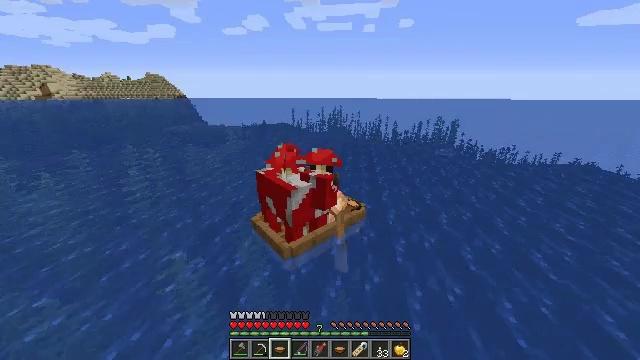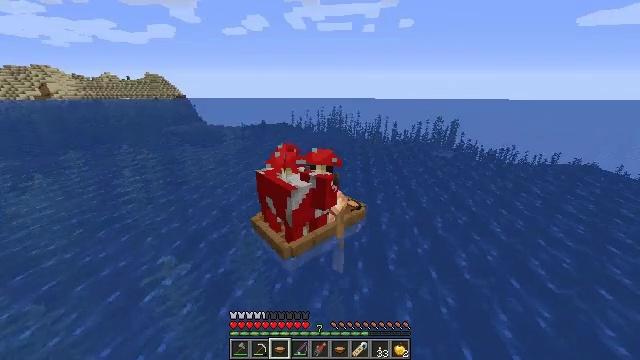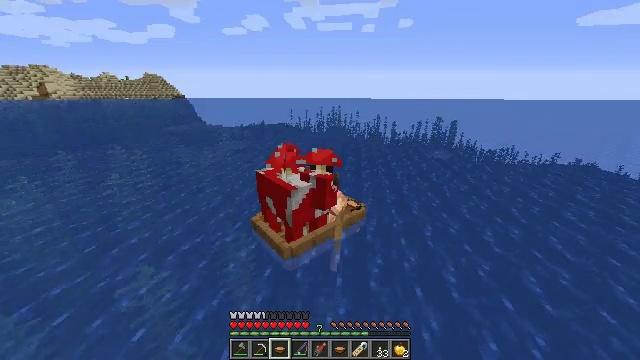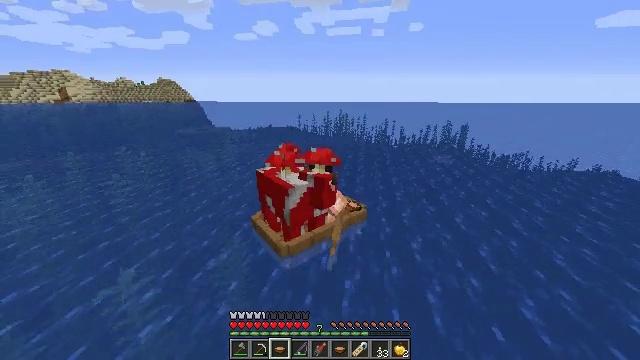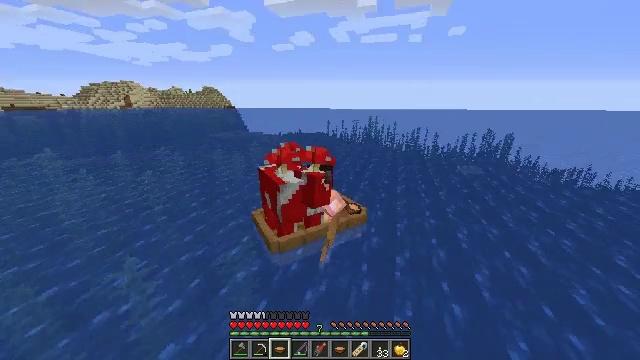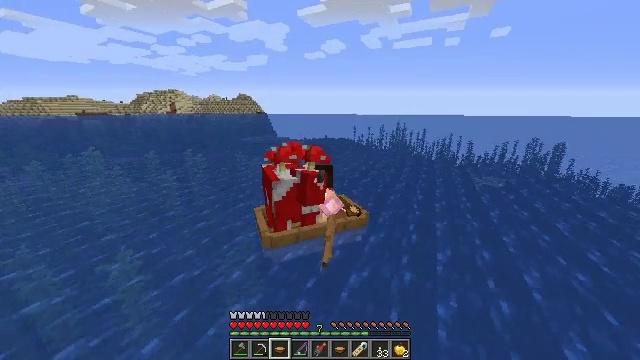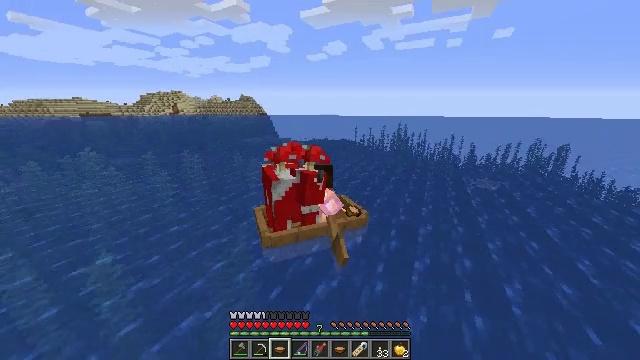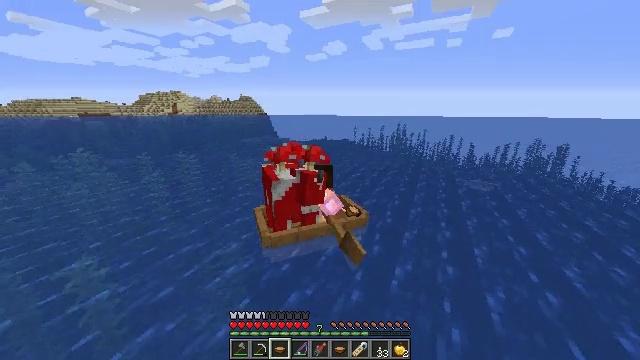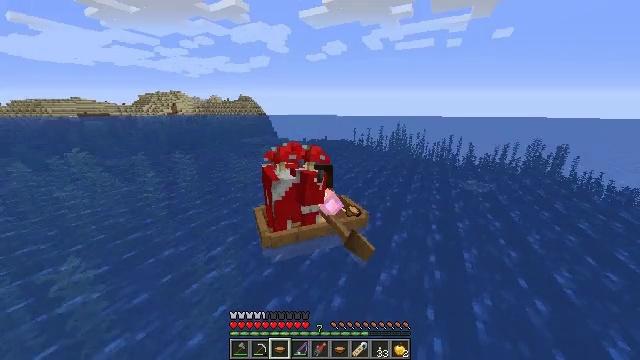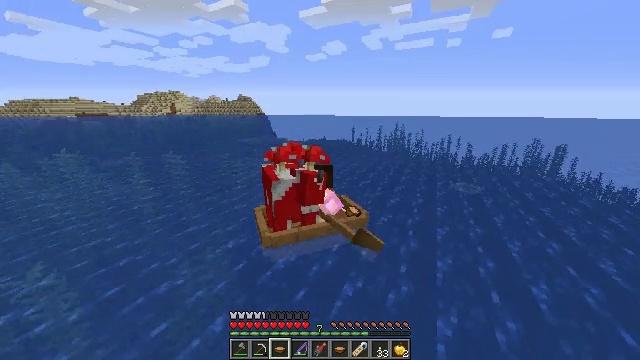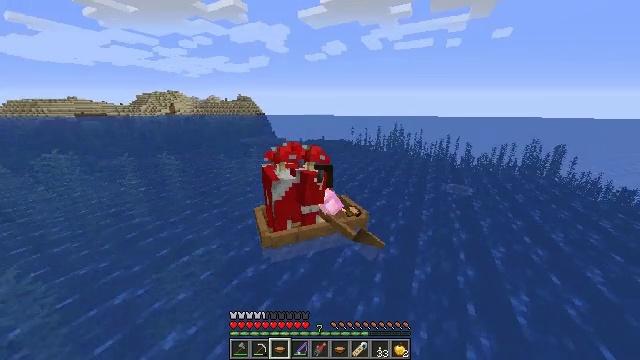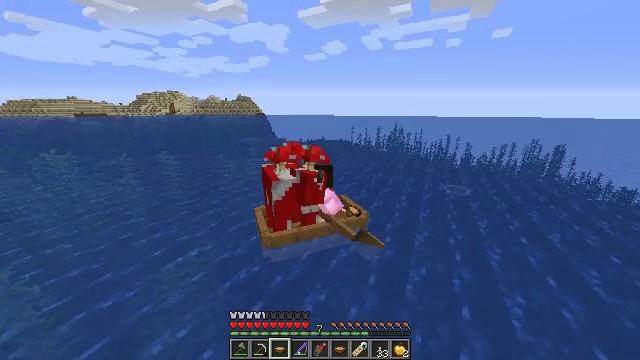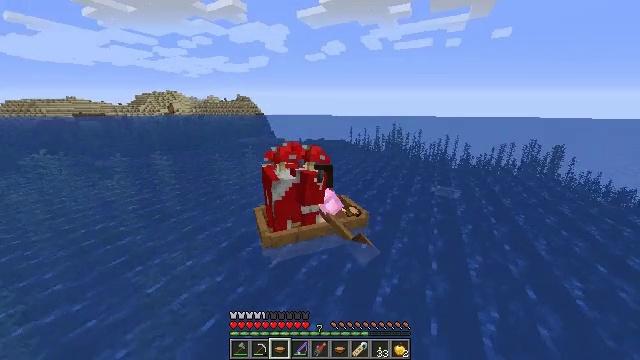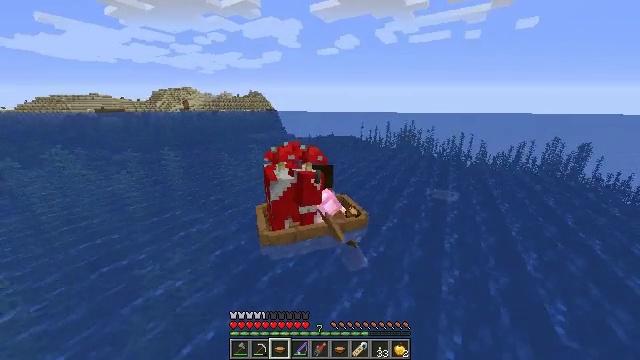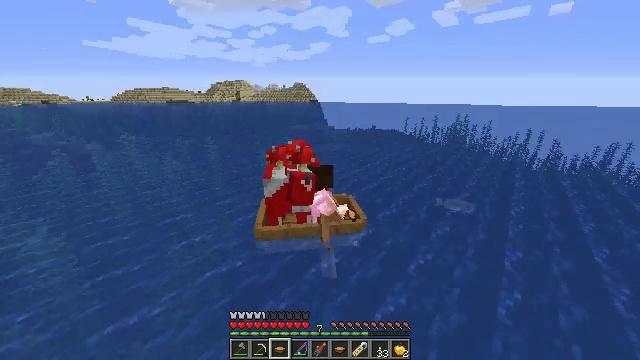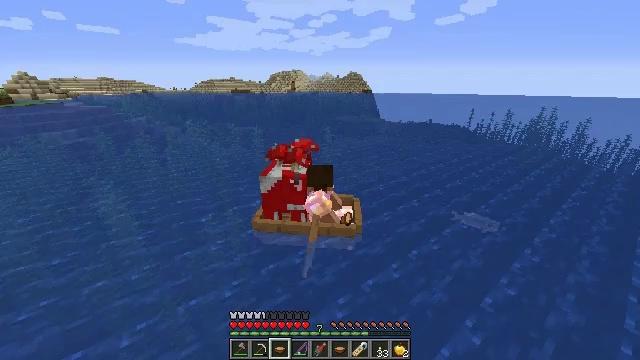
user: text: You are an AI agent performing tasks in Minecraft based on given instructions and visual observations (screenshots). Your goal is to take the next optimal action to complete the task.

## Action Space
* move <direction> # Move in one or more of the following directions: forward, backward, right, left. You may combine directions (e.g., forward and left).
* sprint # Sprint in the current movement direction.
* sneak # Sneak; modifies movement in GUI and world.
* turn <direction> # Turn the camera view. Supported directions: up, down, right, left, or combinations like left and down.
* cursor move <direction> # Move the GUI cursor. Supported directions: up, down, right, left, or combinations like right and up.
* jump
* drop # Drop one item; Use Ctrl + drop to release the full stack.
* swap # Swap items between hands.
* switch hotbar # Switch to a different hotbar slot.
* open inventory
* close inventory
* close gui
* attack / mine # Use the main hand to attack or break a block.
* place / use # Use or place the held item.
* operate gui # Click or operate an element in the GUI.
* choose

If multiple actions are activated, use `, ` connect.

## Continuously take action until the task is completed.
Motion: motion action
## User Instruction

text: Remove a name tag from the inventory.
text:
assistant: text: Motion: move forward
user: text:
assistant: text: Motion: move forward
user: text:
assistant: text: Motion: move forward, turn left
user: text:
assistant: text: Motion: move forward, turn left and up
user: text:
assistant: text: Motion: move forward, turn left and up
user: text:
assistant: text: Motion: move forward
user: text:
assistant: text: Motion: move forward
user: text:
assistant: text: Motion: move forward
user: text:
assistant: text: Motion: move forward
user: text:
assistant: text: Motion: move forward
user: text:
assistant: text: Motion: move forward
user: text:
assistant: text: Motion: move forward
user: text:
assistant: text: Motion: move forward, turn left and down
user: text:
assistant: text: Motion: move forward, turn left and down
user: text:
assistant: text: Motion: move forward, turn left and down
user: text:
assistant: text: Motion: move forward, turn left and down
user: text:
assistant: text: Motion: move forward, turn left
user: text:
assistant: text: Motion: move forward
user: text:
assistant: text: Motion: move forward
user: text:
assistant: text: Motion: move forward
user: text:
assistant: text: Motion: move forward
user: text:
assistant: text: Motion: move forward
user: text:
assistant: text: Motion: move forward
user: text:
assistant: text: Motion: move forward
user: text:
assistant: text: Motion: move forward
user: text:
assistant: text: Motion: move forward
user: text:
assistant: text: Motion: move forward
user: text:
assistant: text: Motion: move forward, turn left
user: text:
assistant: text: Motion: move forward, turn left and up
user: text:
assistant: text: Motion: move forward, turn left and up